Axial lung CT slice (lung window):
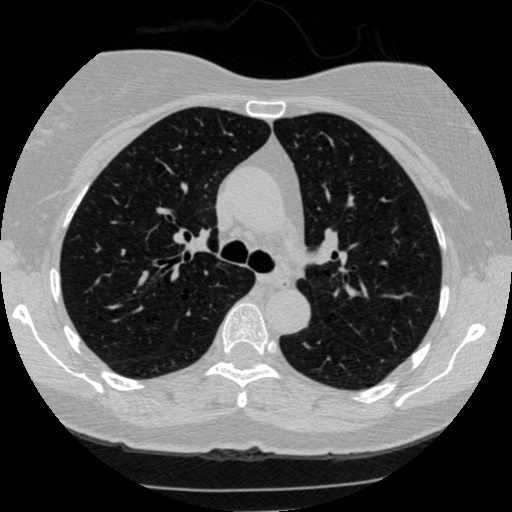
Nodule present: no